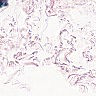
Metastatic tissue present: no